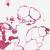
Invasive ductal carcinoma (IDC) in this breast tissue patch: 0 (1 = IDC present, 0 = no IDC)